Question: I'm studying basic Java and I there's a question on a programming assignment that I'm having a lot of trouble with concerning recursive overloading of sort of a search method. Here's what I'm being asked to do:
Write a method that accepts a two-dimensional int[][] array as the parameter and searches for legal "paths" through it, starting at [0][0] and ending at the end of the array. (For instance if the array is declared [5][5] then the end would be [4][4]).
In order for a path to be legal, "jumps" must be performed between the cells until the end of the array is reached. If a path doesn't end at the end of the array, it isn't legal. Here's an example:

The logic here is that a "jump" can be performed either to the right by the 10s and down by the 1s place of the number in the cell or vice versa, and the goal of the method is to return the number of legal pathways that exist through the array.
This wouldn't really be so much of a problem if it wasn't for the fact that the professor has several requirements for the assignment:
1) Absolutely no loops - the method must be carried out completely through recursion.
2) No global or constant variables
3) No changing the contents of the array or duplicating it
4) No creating or using other methods - overloading is encouraged (and probably required at this point) but writing a new method to assist in the process is out of the question.
Here's what I have so far:
'''
public class Question4 {
//step 1 - location: [0][0]
public static int countPaths(int[][] mat) {
int current = mat[0][0];
//case 1: x < 10
if(current < 10) {
//check right
if(current < mat.length-1) {
return countPaths(mat, current, 0, 0);
}
//check left
if(current < (mat[0].length-1)) {
return countPaths(mat, 0, current, 0);
}
//case 2: x >= 10
} else if(current >= 10) {
int tens = (int)(Math.floor(current / 10));
int ones = current % 10;
//check down by 10s, right by 1s
if(tens < mat.length-1 && ones < mat[0].length-1) {
return countPaths(mat, tens, ones, 0);
}
//check right by 10s, down by 1s
if(ones < mat.length-1 && tens < mat[0].length-1) {
return countPaths(mat, ones, tens, 0);
}
}
return 0;
}
//step 2 - two options: down by 10s, right by 1s / right by 10s, down by 1s
public static int countPaths(int[][] mat, int r, int c, int paths) {
//check if the end of the array has been reached
if(r == mat.length-1 && c == mat[r].length-1) {
return paths + 1;
} else {
int current = mat[r][c], tens = (int)Math.floor(current / 10), ones = current % 10;
//check down by 10s, right by 1s
if(r + tens < mat.length-1 && c + ones < mat[r].length-1) {
return countPaths(mat, r + tens, c + ones, paths);
}
//check down by 1s, right by 10s
if(r + ones < mat.length-1 && c + tens < mat[r].length-1) {
return countPaths(mat, r + ones, c + tens, paths);
} else {
return paths;
}
}
}
}
'''
I do apologize for the long question - I've been stuck on this thing for a week and haven't been able to figure it out.
The array in the photo should give a result of 3 possible paths, but every time I run the method I get 0.
Any help at all would be greatly appreciated. Thank you :)
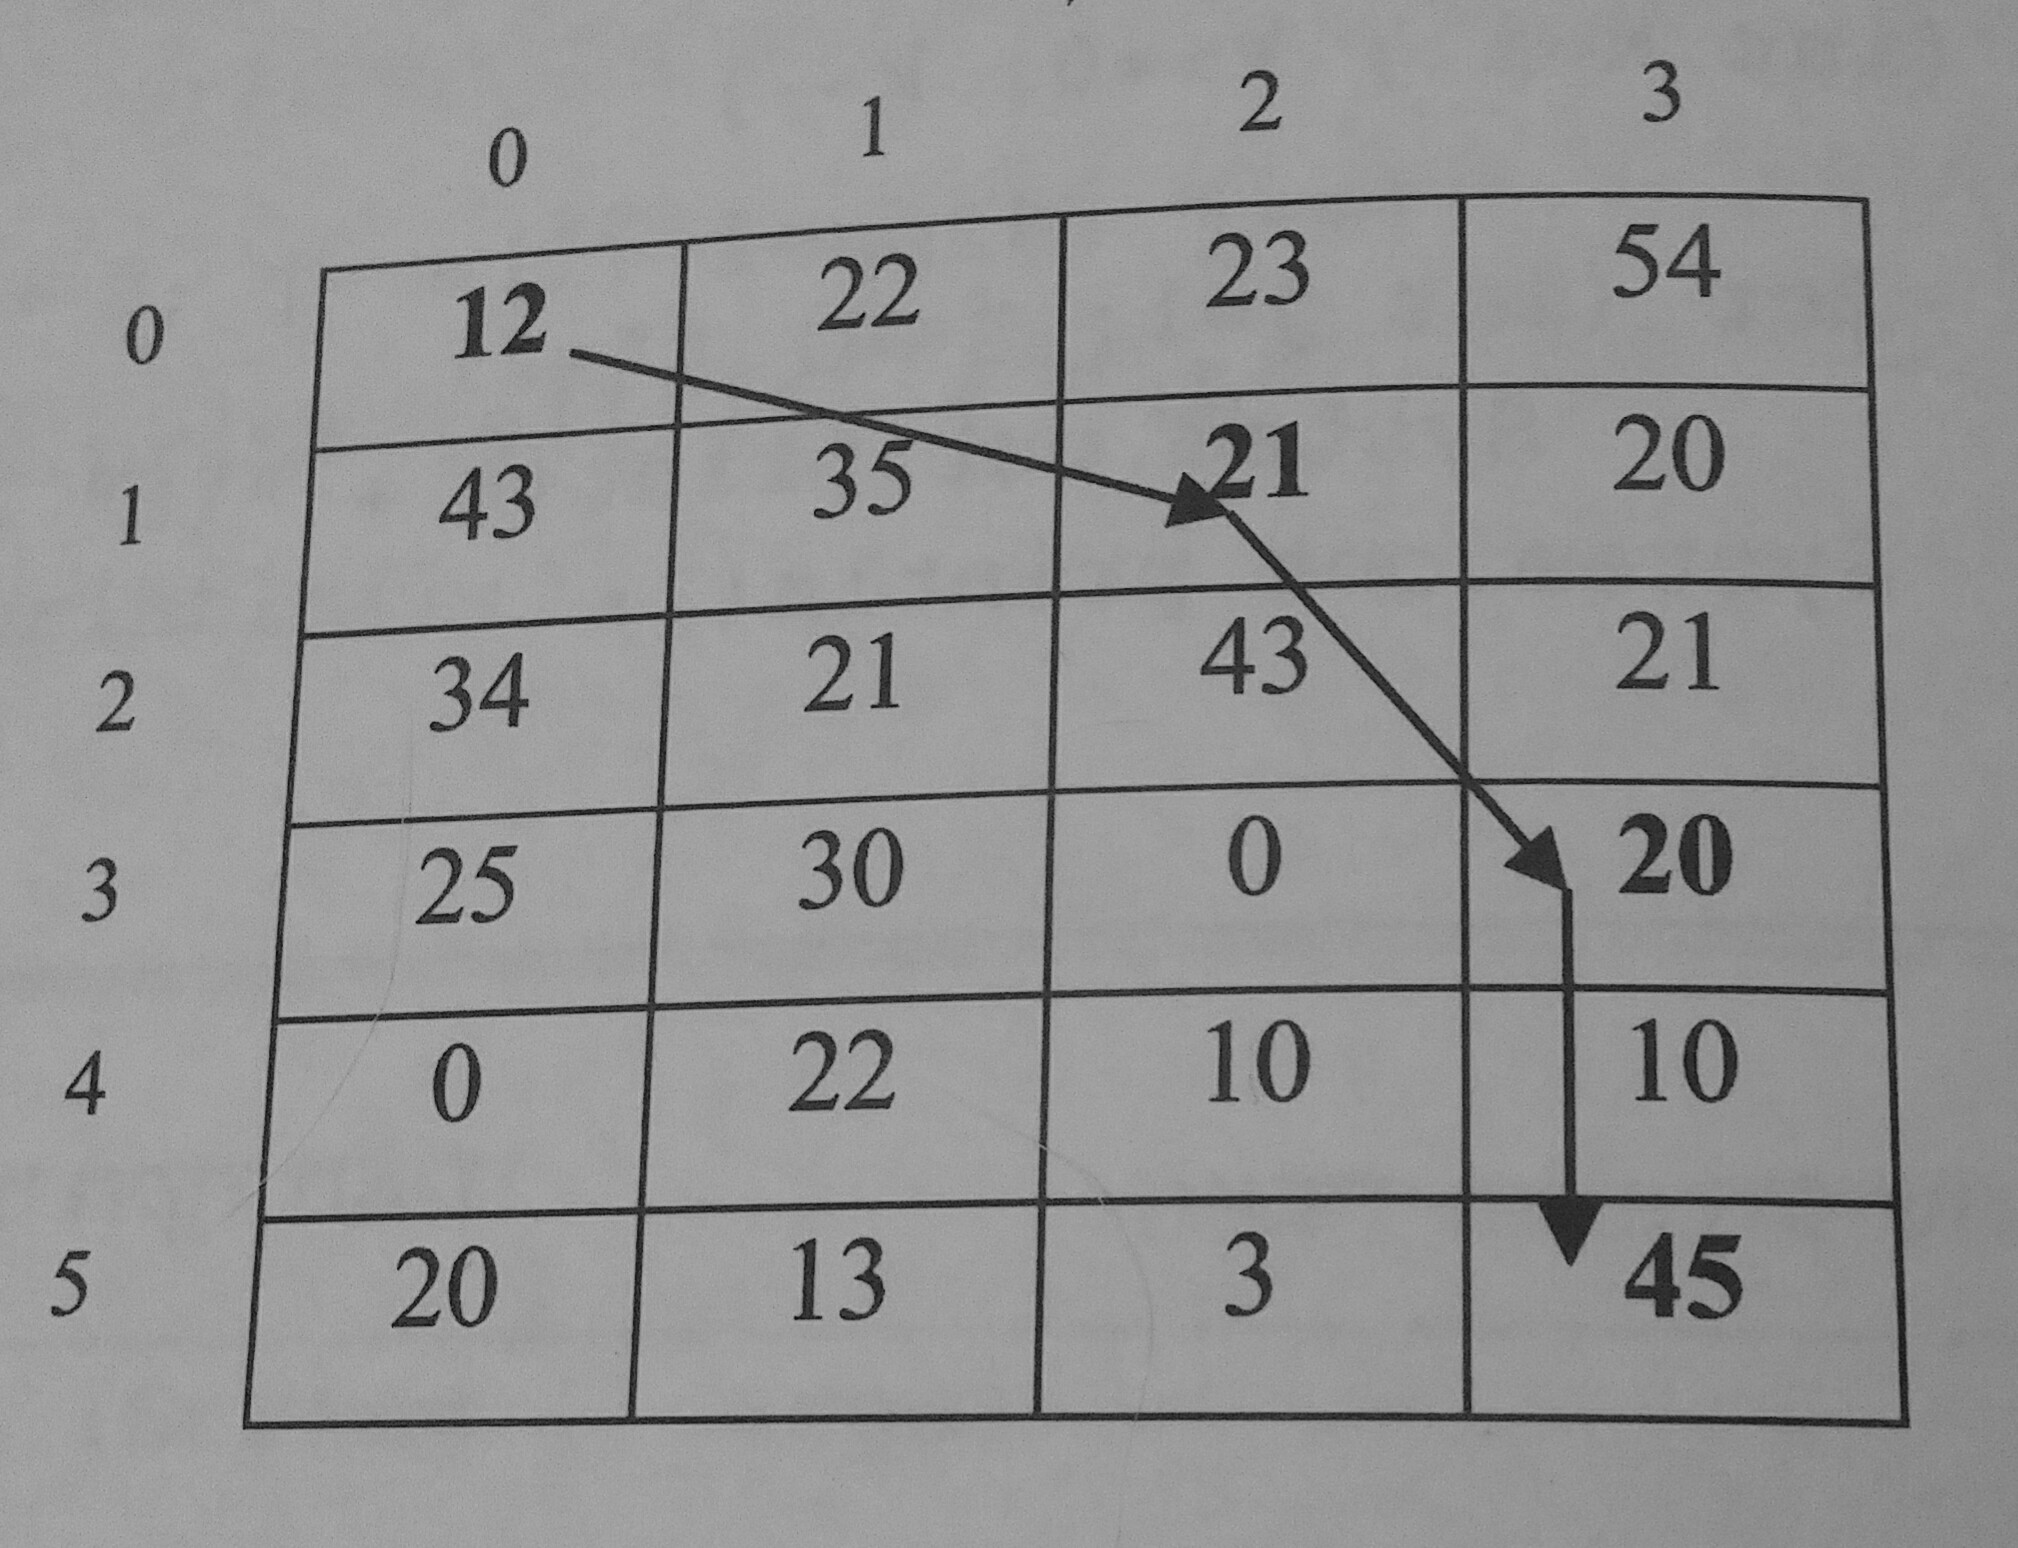
Answer: I fixed the code. Essentially I'd been going about the problem all wrong: I was missing a case check. What I mean is that there are four possible outcomes for each subsequent recursion of the method:
1. The end of the array has been reached and the returned value should be 1.
2. A jump that goes down by the tens place and right by the ones place is legal but the reverse is not true.
3. A jump that goes down by the ones place and right by the tens place is legal but the reverse is not true.
4. Both of the aforementioned jumps are legal.
All I had to do once I realized that was to write a series of cascading if statements, each of which return a different value for the recursive function. What I didn't understand before is that a return statement could contain more than one recursive call, which enables me to run the method again for each case simultaneously in a "divide-and-conquer" sort of way.
The resulting code is:
'''
public class Paths {
public static int countPaths(int[][] a) {
//declare method variables
int start = a[0][0], tens = start / 10, ones = start % 10;
boolean downByTens, downByOnes;
//set the case booleans
if(tens <= a.length-1 && ones <= a[tens].length-1) {
downByTens = true;
} else {
downByTens = false;
}
if(ones <= a.length-1 && tens <= a[ones].length-1) {
downByOnes = true;
} else {
downByOnes = false;
}
//check the cases, return the overloaded method
if(downByTens) {
if(downByOnes) {
return countPaths(a, tens, ones) + countPaths(a, ones, tens);
} else {
return countPaths(a, tens, ones);
}
} else {
if(downByOnes) {
return countPaths(a, ones, tens);
} else {
return 0;
}
}
}
private static int countPaths(int[][] a, int row, int col) {
//declare method variables
int current = a[row][col], tens = current / 10, ones = current % 10, end = a[a.length-1][a[0].length-1];
boolean downByTens, downByOnes;
//set the case booleans
if(row + tens <= a.length-1 && col + ones <= a[row + tens].length-1) {
downByTens = true;
} else {
downByTens = false;
}
if(row + ones <= a.length-1 && col + tens <= a[row + ones].length-1) {
downByOnes = true;
} else {
downByOnes = false;
}
//check to see if the end of the array has been reached
if(current == end) {
return 1;
} else {
//check the cases
if(downByTens) {
if(downByOnes) {
return countPaths(a, row + tens, col + ones) + countPaths(a, row + ones, col + tens);
} else {
return countPaths(a, row + tens, col + ones);
}
} else {
if(downByOnes) {
return countPaths(a, row + ones, col + tens);
} else {
return 0;
}
}
}
}
}
'''
When I ran the method countPaths(int[][] array) on the array in the picture I posted in the original question, the returned result was 3, which is the correct answer.
Special thanks to Imchpers who helped me with this code two weeks ago. I hope this answer helps others who are struggling with these kinds of recursive functions in any language.